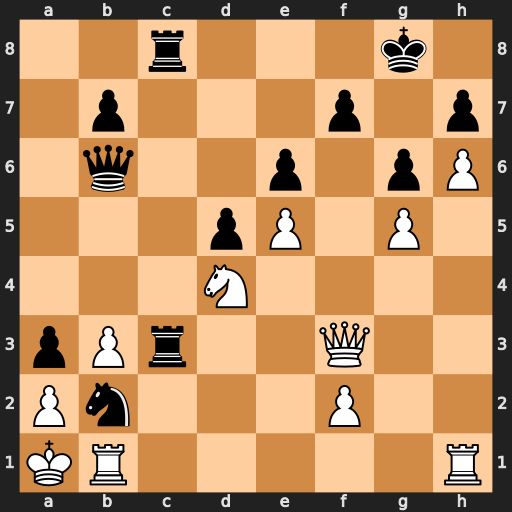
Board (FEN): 2r3k1/1p3p1p/1q2p1pP/3pP1P1/3N4/pPr2Q2/Pn3P2/KR5R
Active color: w
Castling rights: -
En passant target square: -
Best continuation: Qf6 Kf8 Nf5 exf5 Qxb6